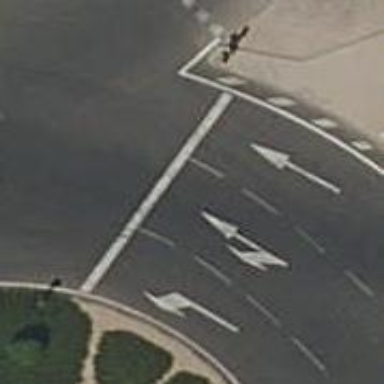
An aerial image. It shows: Road with traffic signals.